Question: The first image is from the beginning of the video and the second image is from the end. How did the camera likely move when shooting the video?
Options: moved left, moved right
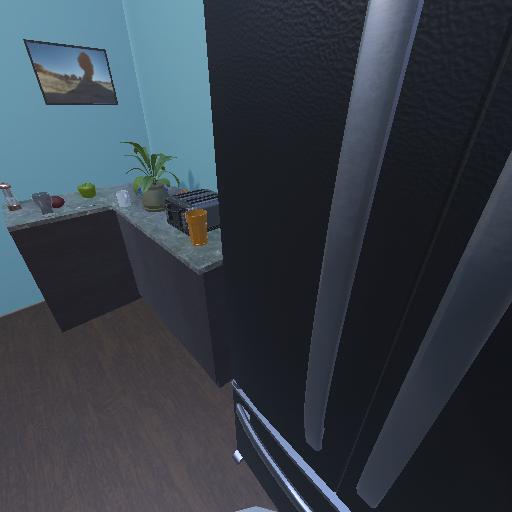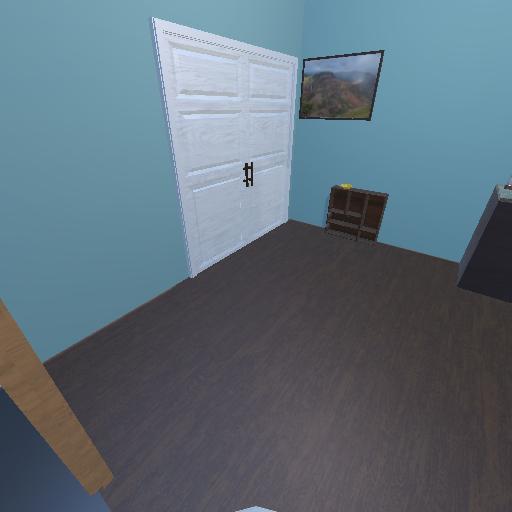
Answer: moved left